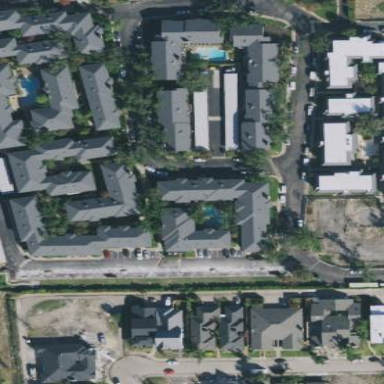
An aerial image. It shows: Residential area with apartments.